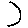
Label: moon